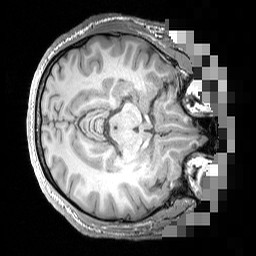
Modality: T1w
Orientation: axial
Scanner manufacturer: siemens
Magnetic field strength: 3 T
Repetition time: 1.5 s
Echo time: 0.00291 s